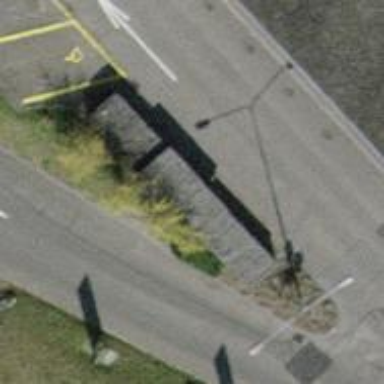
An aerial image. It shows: Bicycle parking area with wall loops.